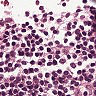
Metastatic tissue present: no